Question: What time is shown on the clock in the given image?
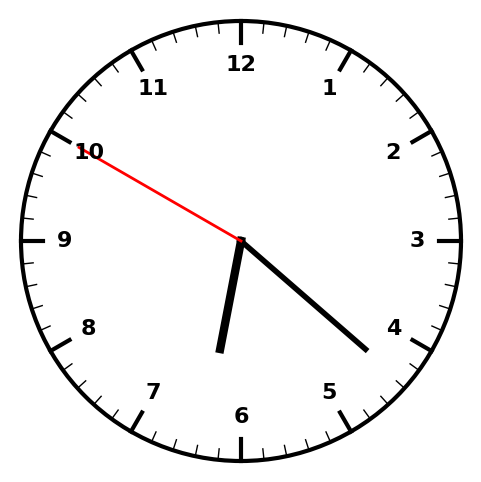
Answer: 06:21:50